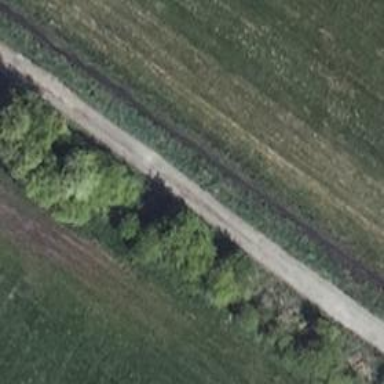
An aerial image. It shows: Row of trees in natural setting.